Question: When I'm trying to create a new Android Application Project in the step as shown below getting error "Activity Name must be specified". Same happens when I try to create a new activity.
I'm a bit confused about Hierarchical parent class.
What is use of it?
Why Eclipse is not allowing me to create activity without specifying it? (It should have been optional)
How can I create an Activity without specifying Hierarchical parent?
Thank You very much.

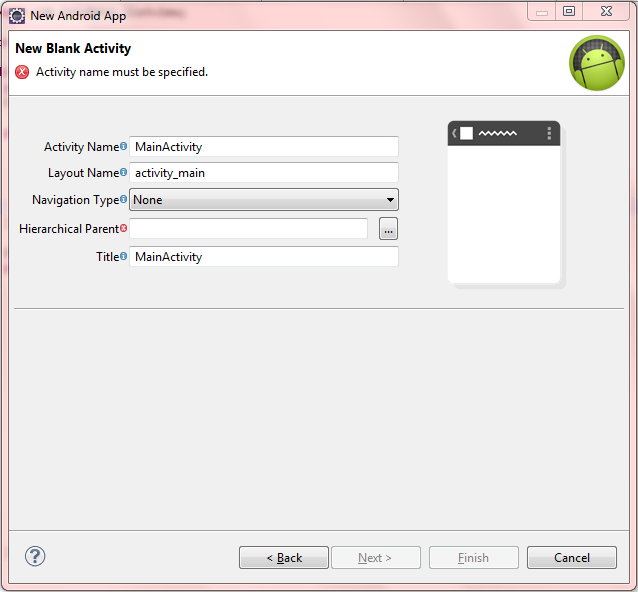
Answer: In Eclipse Go to Window==>preferences=>Install/update then click uninstall or update =>Click on Installed Software and update your Android development tool.